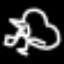
Label: frog